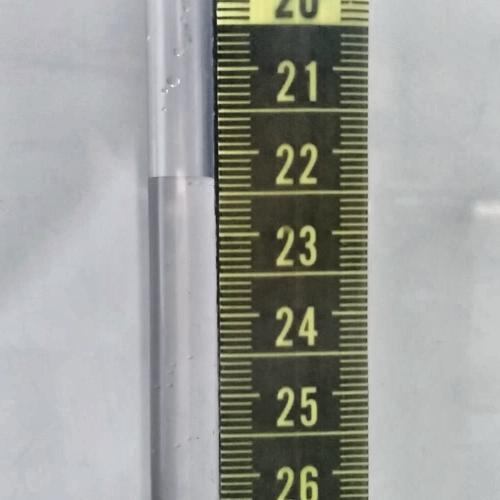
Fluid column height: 22.3 cm